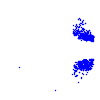
Particle: electron